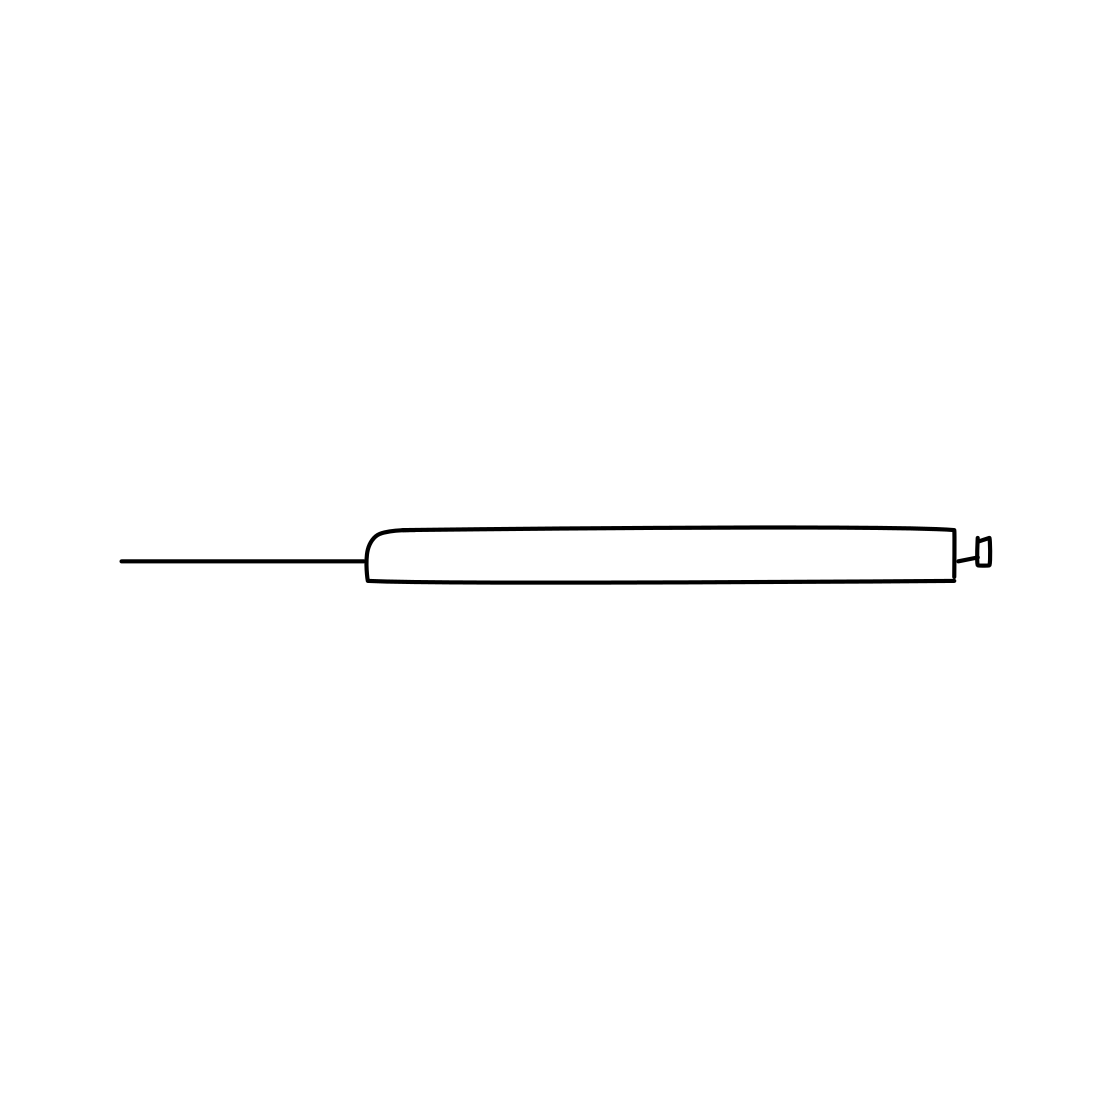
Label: syringe